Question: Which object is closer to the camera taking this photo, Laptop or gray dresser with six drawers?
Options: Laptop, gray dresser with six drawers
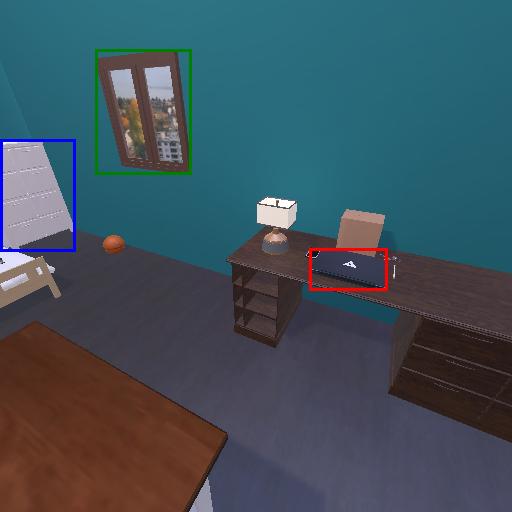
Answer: Laptop